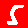
Digit: 5